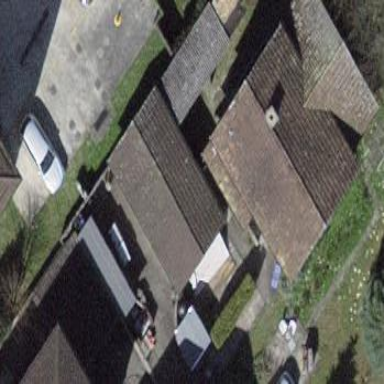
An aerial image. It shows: Garage.